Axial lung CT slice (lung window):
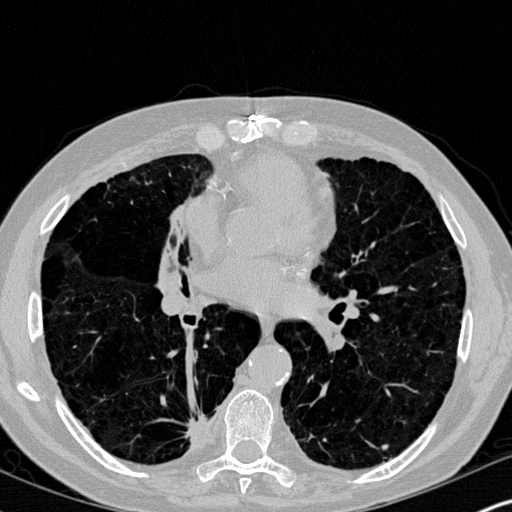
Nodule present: yes
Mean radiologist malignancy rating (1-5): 3